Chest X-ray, PA view. Patient: 41 years old, sex M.
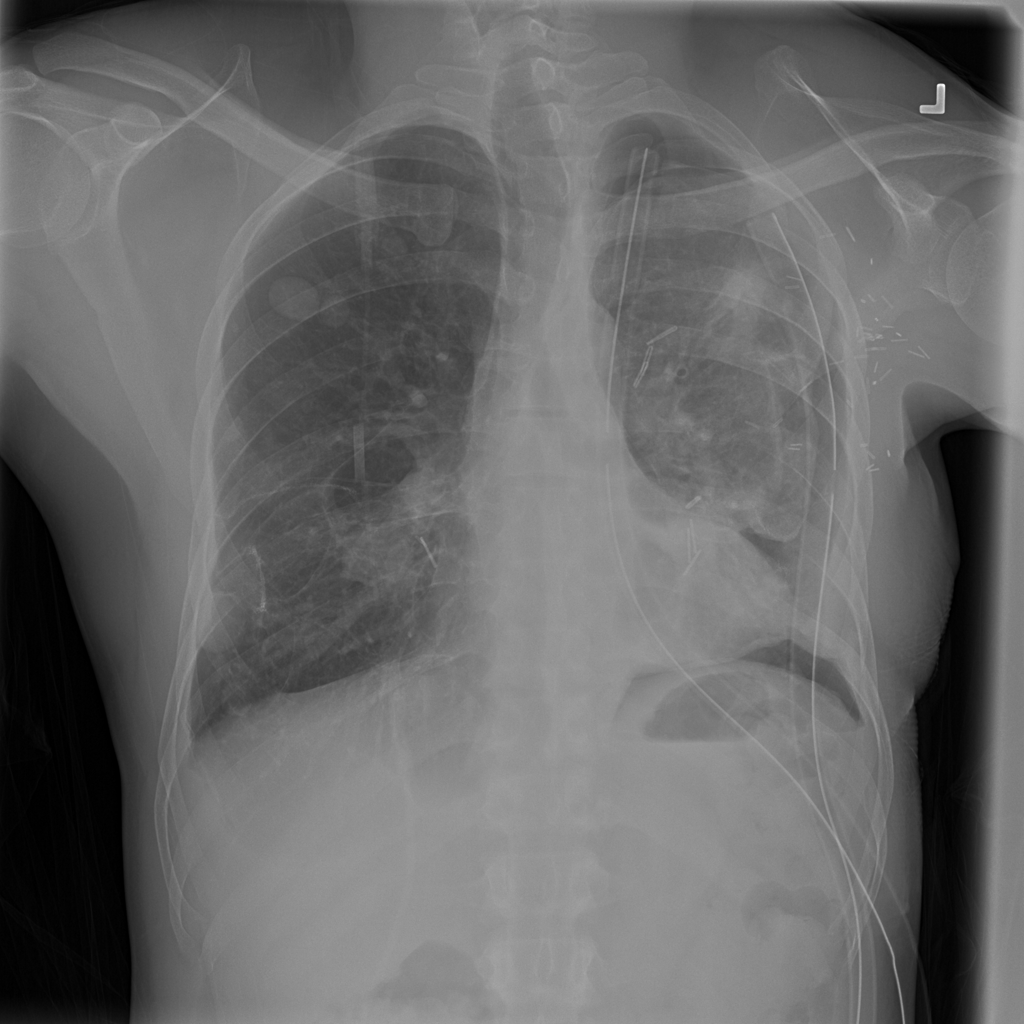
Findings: No Finding